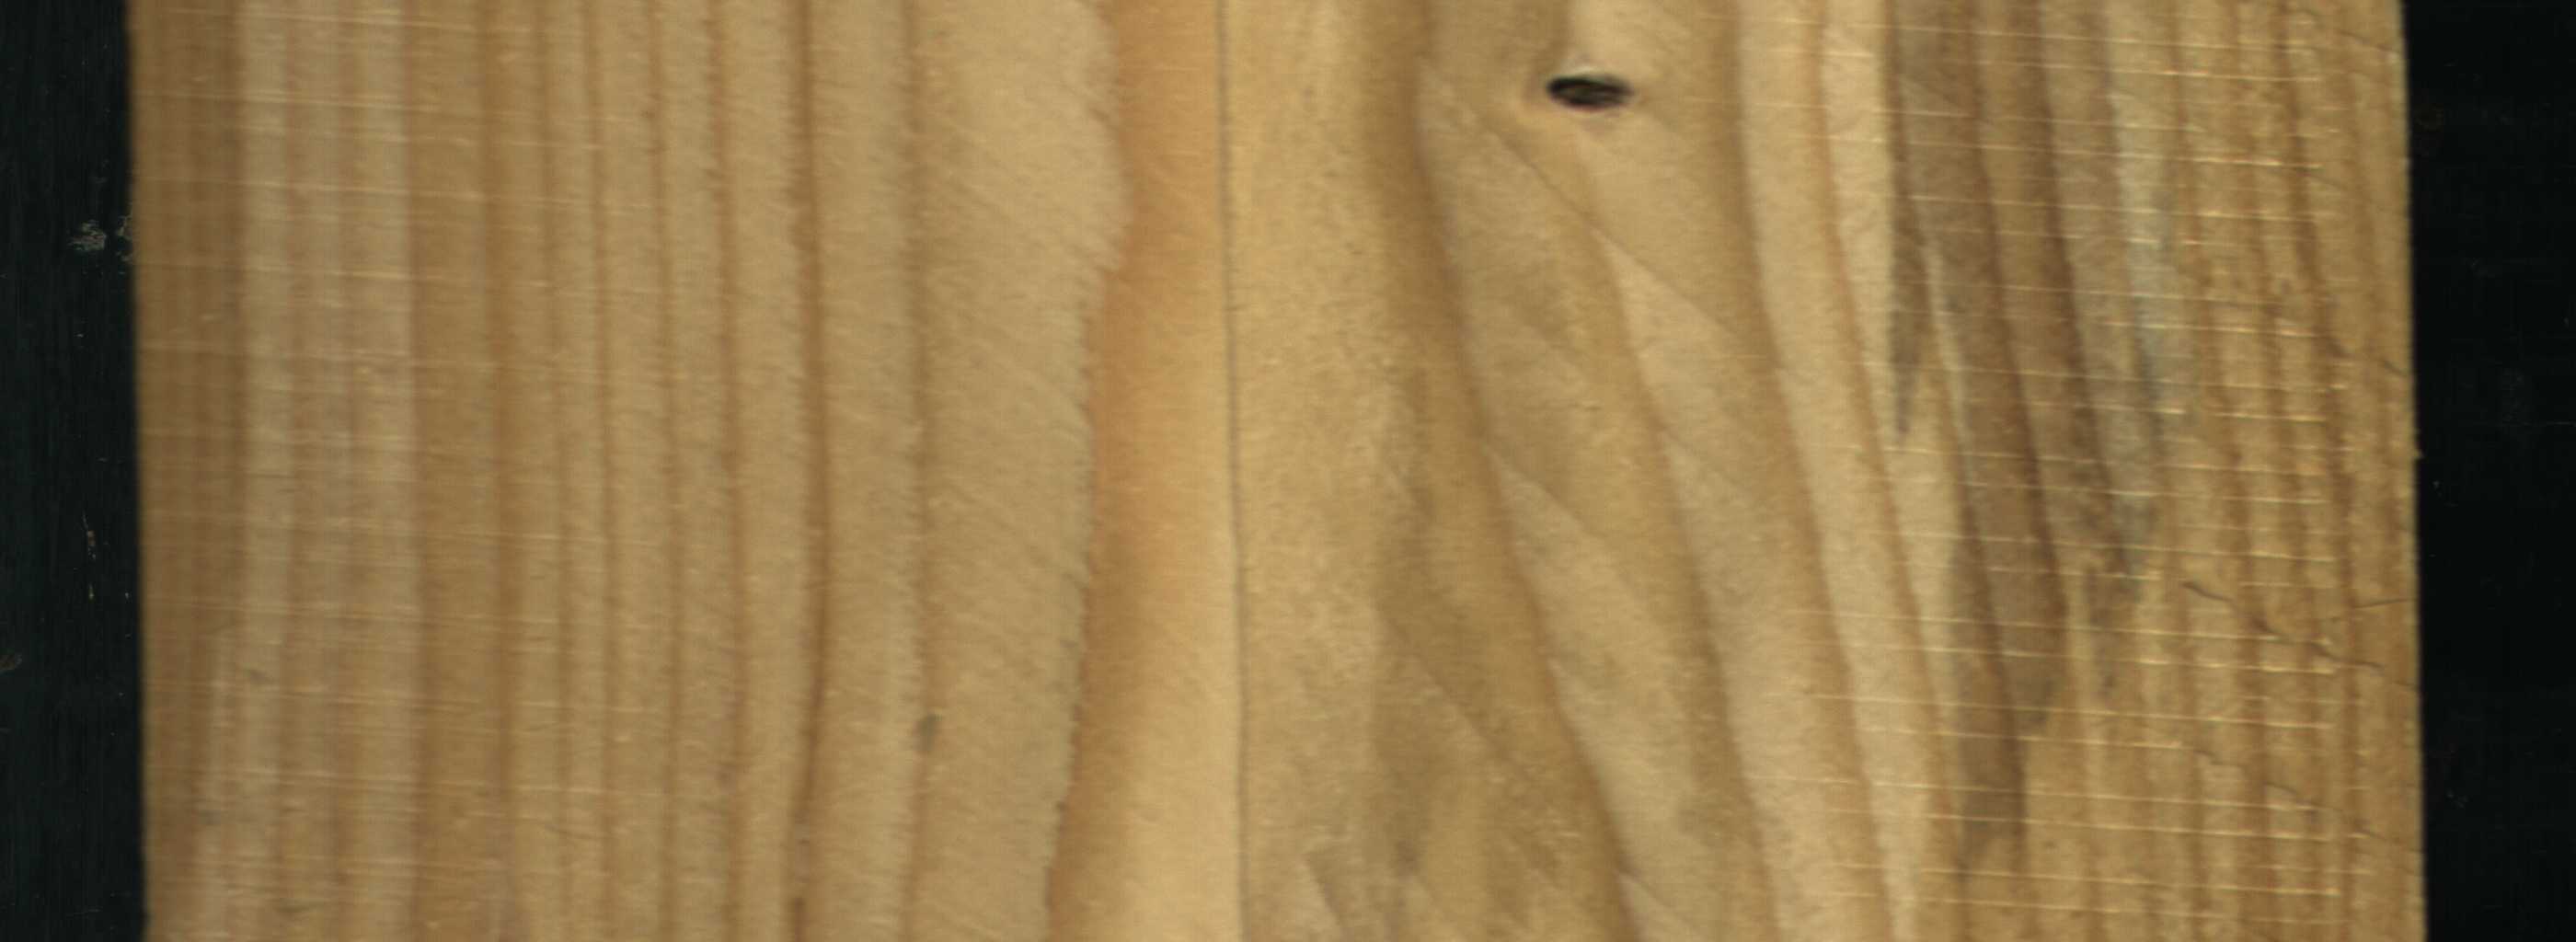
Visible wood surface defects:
Dead_Knot